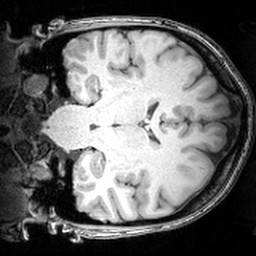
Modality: T1w
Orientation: coronal
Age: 23
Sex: female
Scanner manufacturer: siemens
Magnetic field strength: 3 T
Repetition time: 1.81 s
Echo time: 0.00351 s